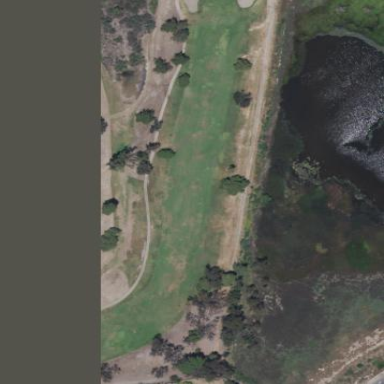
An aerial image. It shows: Golf fairway surrounded by grass.